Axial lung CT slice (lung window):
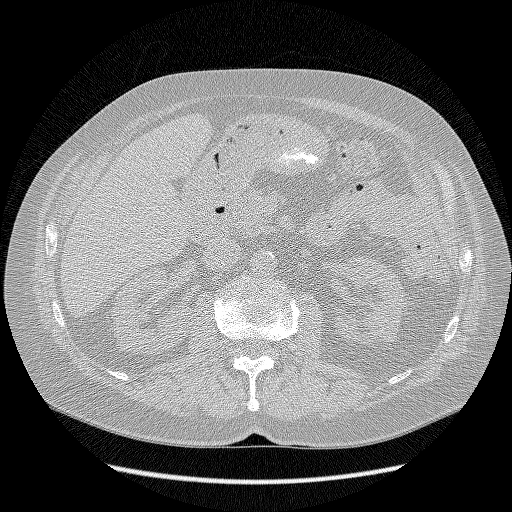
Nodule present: no